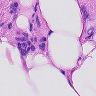
Metastatic tissue present: yes